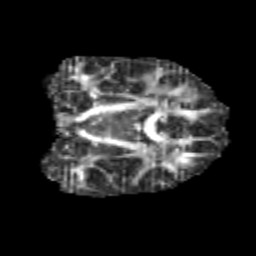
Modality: FA
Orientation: coronal
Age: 11
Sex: female
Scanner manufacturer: siemens
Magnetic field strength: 3 T
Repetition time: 3.8 s
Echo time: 0.07 s